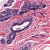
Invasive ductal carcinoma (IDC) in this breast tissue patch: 0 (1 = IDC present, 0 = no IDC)